Interaction volume radius: 5 \u00c5
Interaction volume height: 10 \u00c5
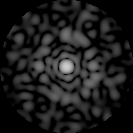
Disorder parameter: 0.8552